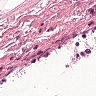
Metastatic tissue present: no